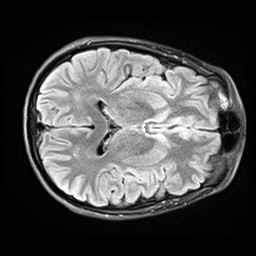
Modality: FLAIR
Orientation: axial
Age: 32
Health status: healthy
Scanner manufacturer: siemens
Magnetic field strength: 3 T
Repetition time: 9 s
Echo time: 0.088 s